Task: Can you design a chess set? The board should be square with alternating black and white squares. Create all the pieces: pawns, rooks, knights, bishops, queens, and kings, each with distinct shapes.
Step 132:
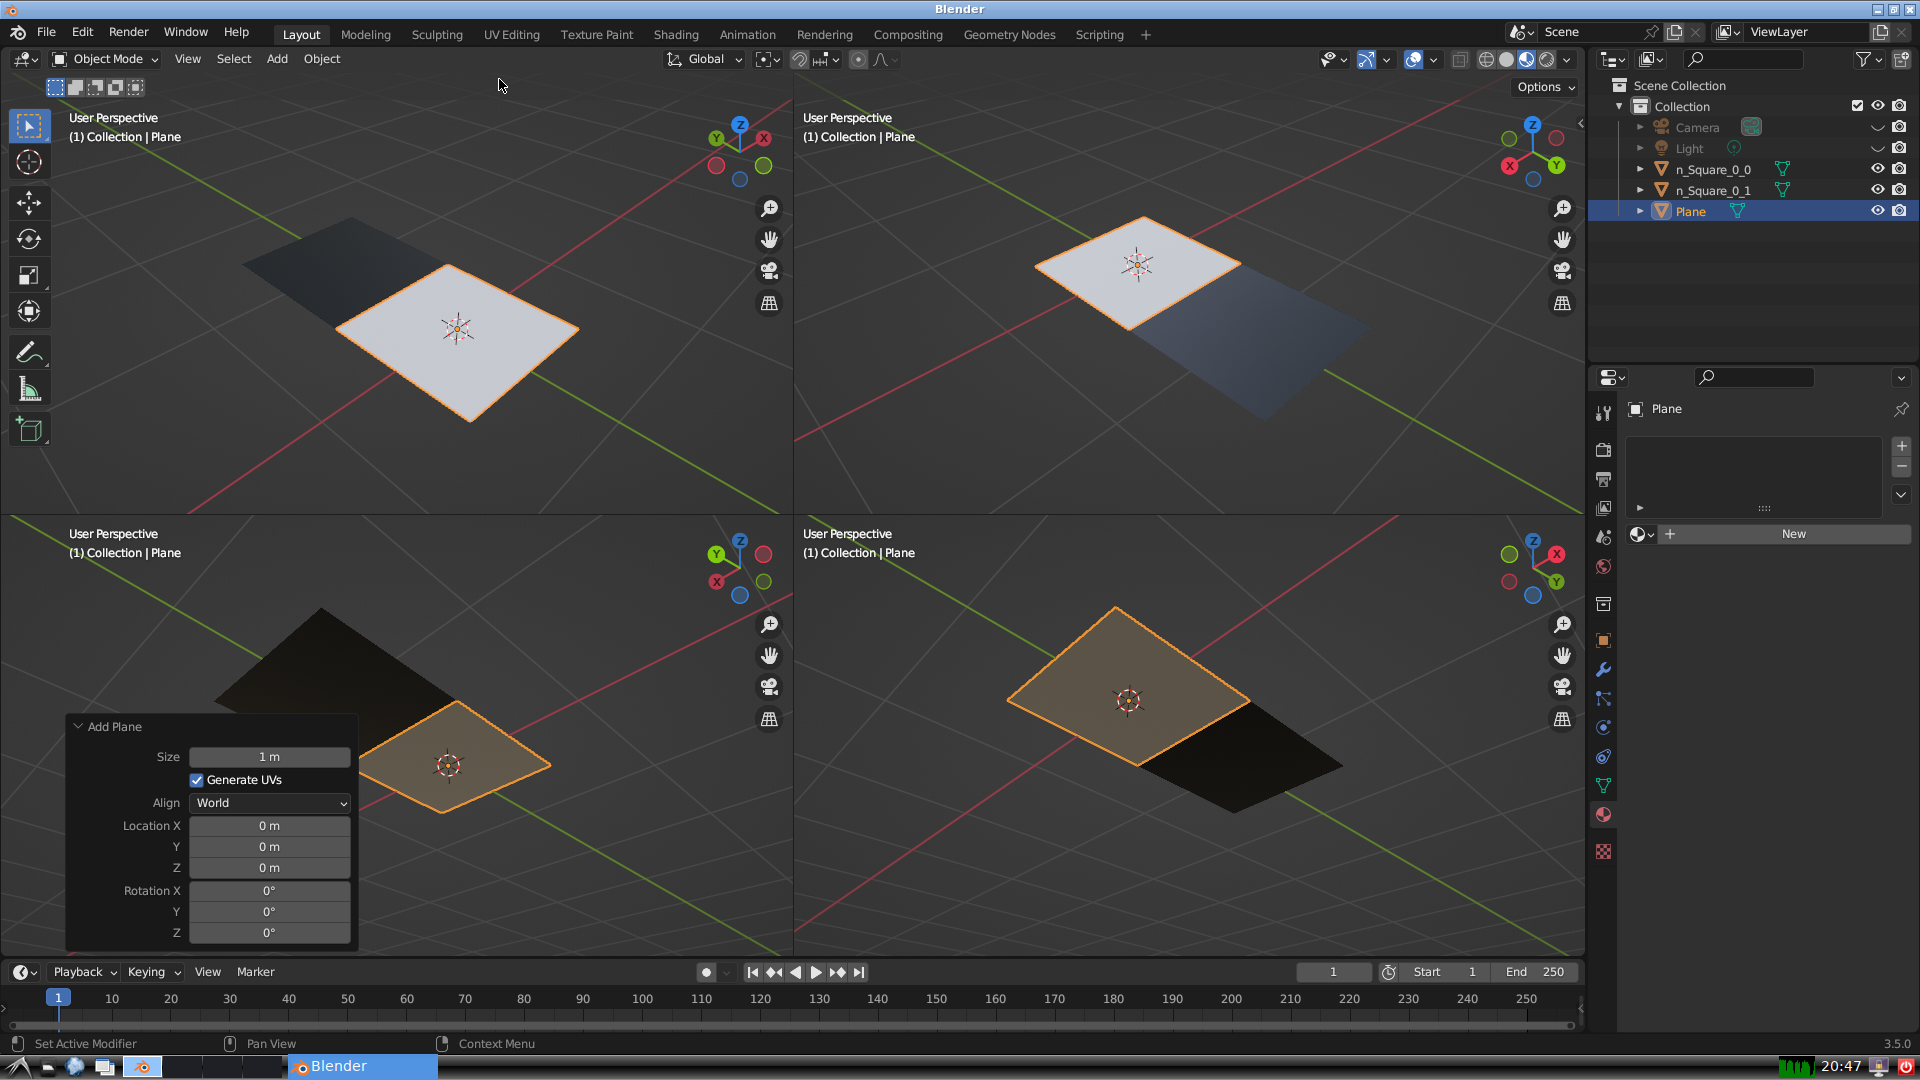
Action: {"mouse_move": [270, 758]}